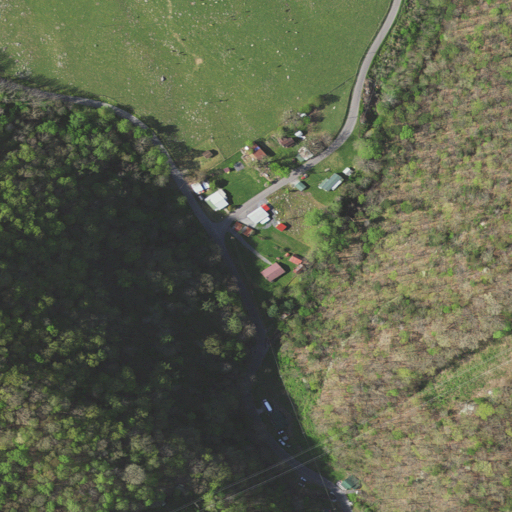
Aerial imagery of gap in Virginia named McCready Gap containing deciduous forest, pasture, open development, low intensity development, and medium intensity development